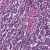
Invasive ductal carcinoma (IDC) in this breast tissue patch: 1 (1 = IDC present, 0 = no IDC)